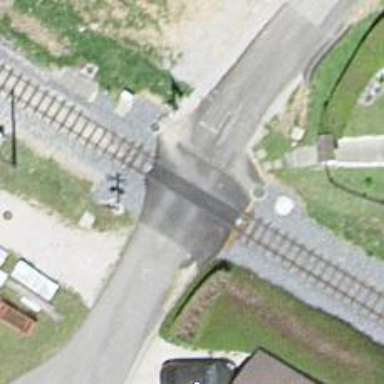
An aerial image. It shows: Level crossing along the railway.